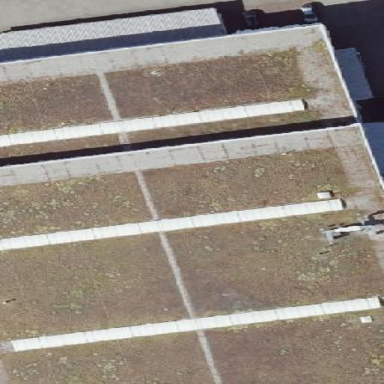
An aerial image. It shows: Building with flat roof.